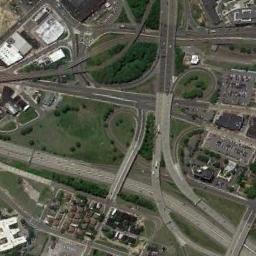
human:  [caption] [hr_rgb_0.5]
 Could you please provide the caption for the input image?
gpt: There are many trees and buildings beside the overpass .

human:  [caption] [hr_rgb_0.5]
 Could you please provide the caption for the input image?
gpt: On the highway, There is an overpass .

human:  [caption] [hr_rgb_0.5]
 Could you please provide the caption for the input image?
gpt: The overpass is on the grass next to some houses .

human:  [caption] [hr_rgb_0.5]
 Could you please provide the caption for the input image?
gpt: The intricated overpasses is over the roads and the overpass is surrounded by lots of buildings and some parking lots .

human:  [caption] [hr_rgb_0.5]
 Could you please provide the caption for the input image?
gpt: There are some green lawns and many buildings beside the overpass .